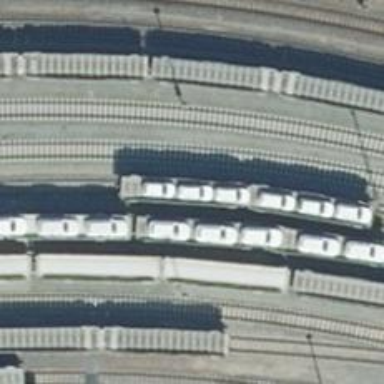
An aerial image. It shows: Railway yard used for servicing trains.